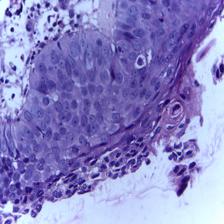
Diagnosis: OSCC